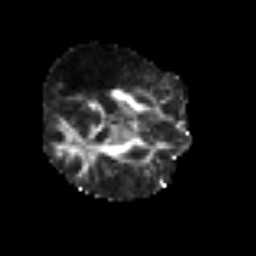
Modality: FA
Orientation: axial
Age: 58
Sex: male
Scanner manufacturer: siemens
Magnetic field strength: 3 T
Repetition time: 3.2 s
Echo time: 0.081 s